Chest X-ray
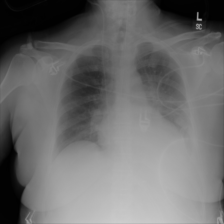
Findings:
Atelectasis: negative
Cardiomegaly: negative
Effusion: negative
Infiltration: negative
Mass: negative
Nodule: negative
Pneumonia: negative
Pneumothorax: negative
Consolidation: negative
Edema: negative
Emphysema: negative
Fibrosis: negative
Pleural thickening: negative
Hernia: negative